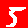
Digit: 5